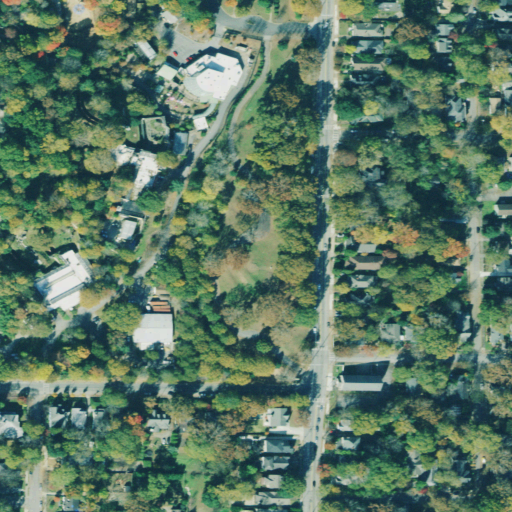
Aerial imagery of mountain in Georgia named Dabneys Hill containing low intensity development, open development, medium intensity development, deciduous forest, evergreen forest, mixed forest, barren land, high intensity development, and pasture